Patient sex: F
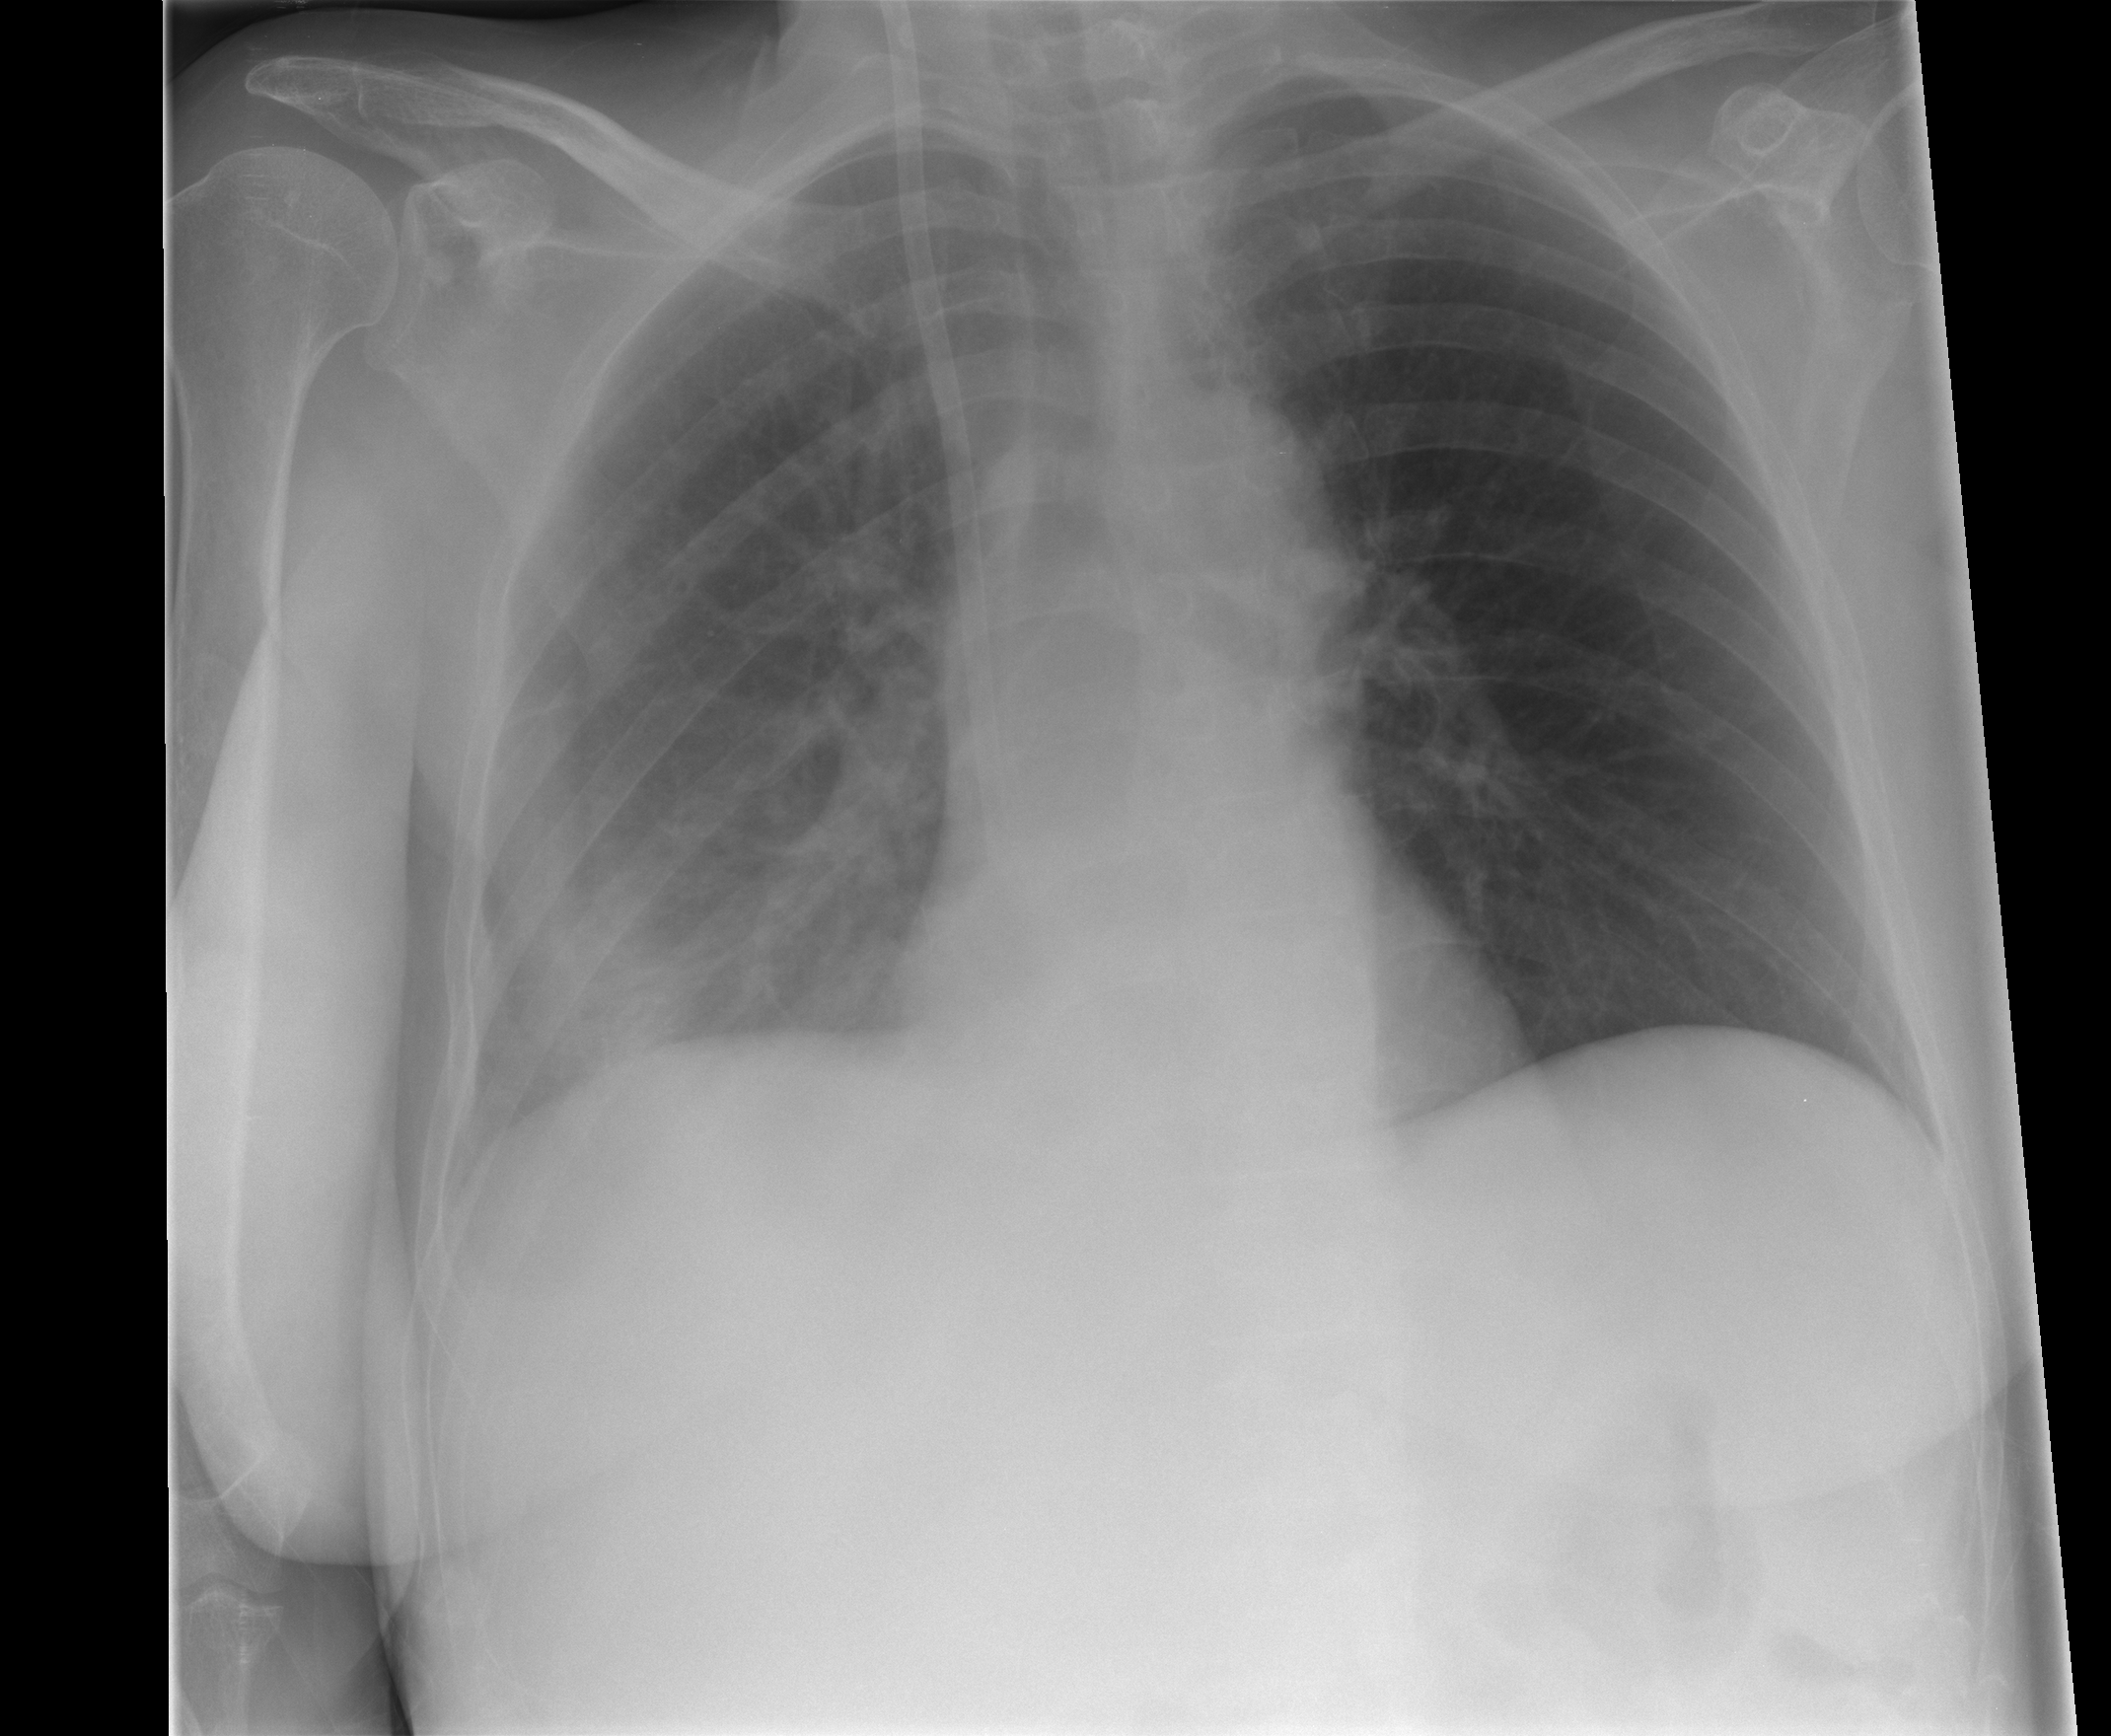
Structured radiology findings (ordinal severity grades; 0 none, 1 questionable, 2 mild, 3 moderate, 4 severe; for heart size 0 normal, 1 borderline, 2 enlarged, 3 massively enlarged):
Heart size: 0
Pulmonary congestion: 0
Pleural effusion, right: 2
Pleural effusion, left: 0
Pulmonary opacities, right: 0
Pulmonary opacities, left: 0
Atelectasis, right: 2
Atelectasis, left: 0